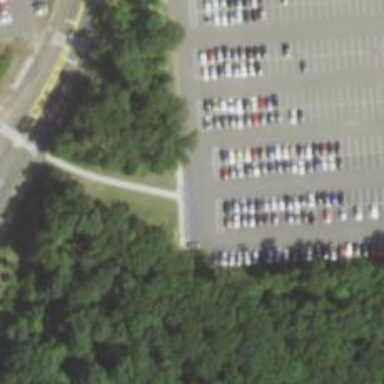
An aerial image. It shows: Parking space.